Question: I'm trying to hide from gallery all my application's images . What I did was to use a "." in my root folder to hide this, but after that my gallery still showing my hidden as shown in screenshot. How can I remove it programatically?? Is there a better way to remove this images from gallery than hide the folder?

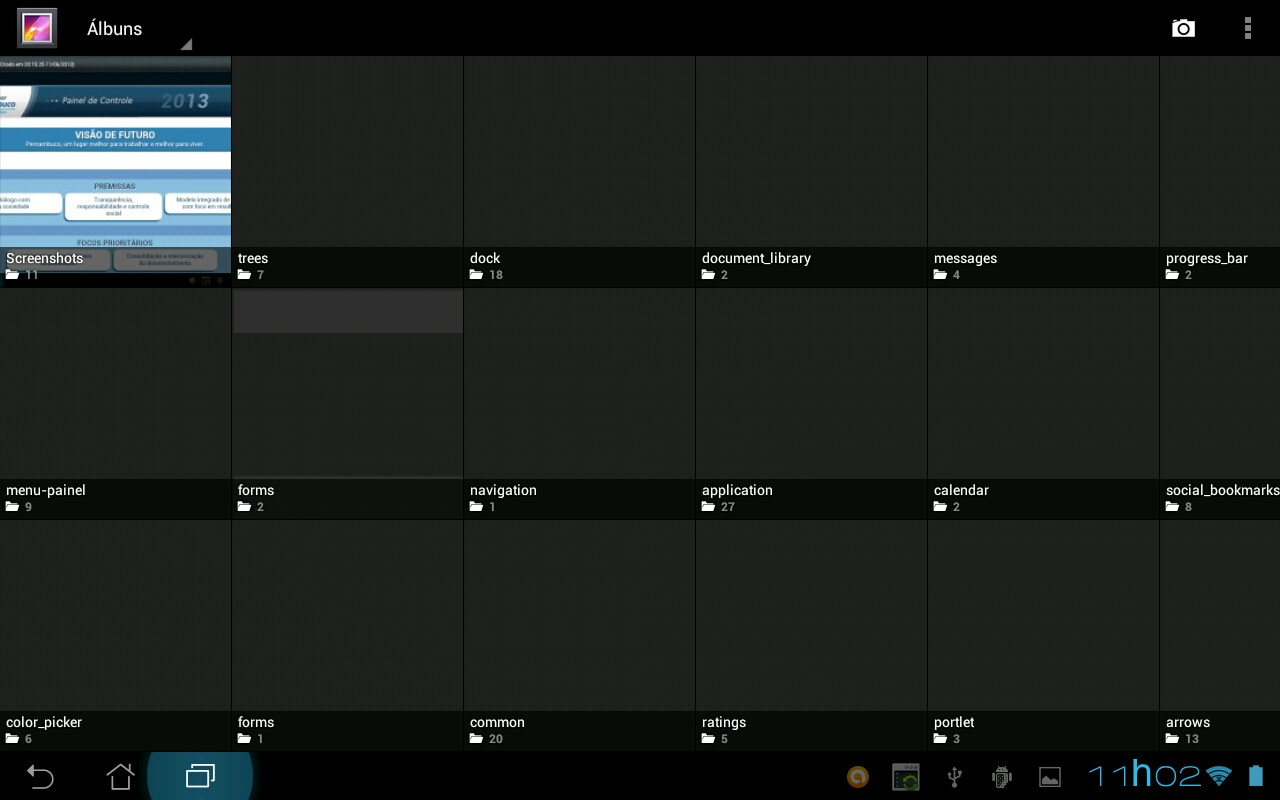
Answer: You should place a file called ".nomedia" in the folders you wish to hide.
If you want to programmatically hide images, your best bet is encryption or changing the file extensions (eg, myPic.jpg -> myPic.data)
You may also need to refresh your gallery for these changes to take place.